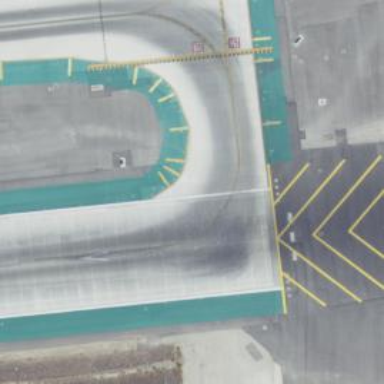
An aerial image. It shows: Image of taxiway at airport.